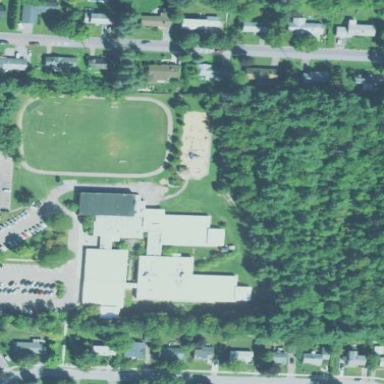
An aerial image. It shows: Elementary school building.